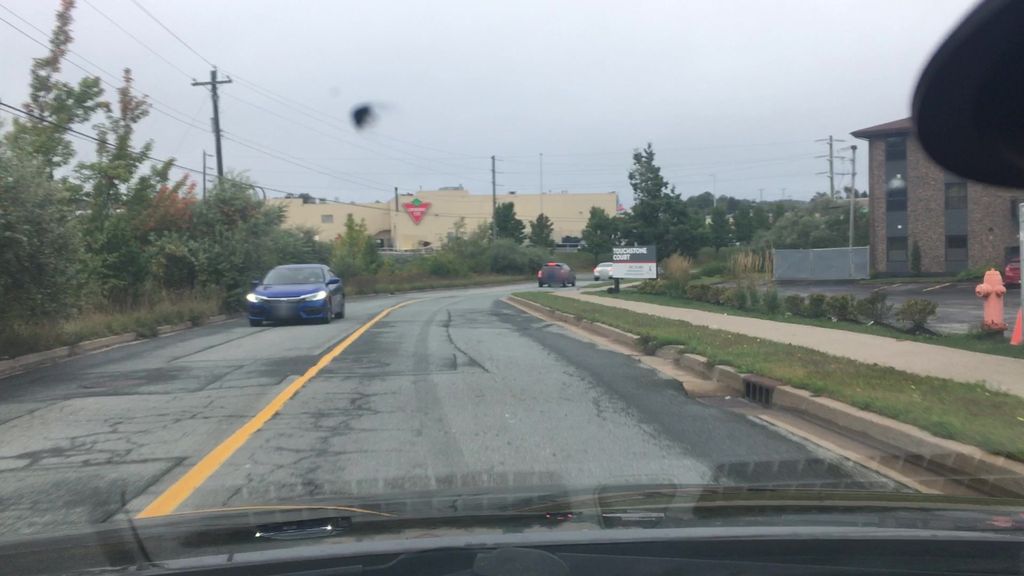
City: halifax